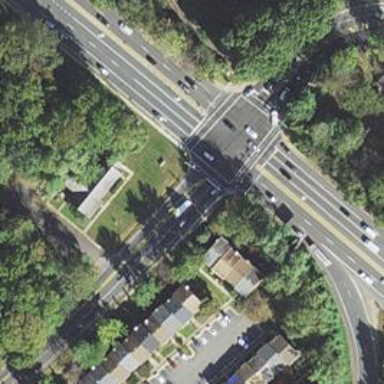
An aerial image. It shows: Marked crossing on the road.